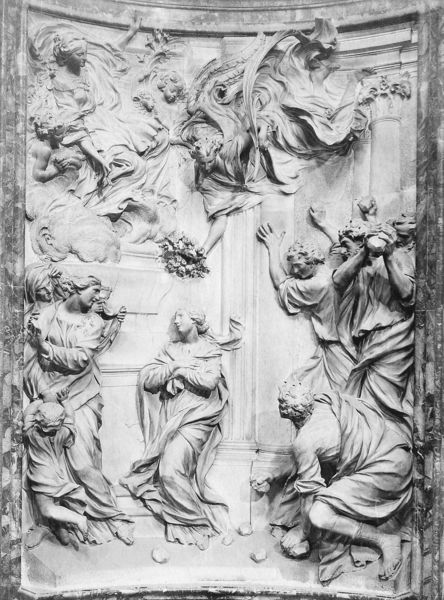
Titel: Die Steinigung der hl. Emerentiana
Künstler: Ercole Ferrata
Standort: Rom, Piazza Navona, S. Agnese (EU - I - Latium)
Schlagwörter: himmel, mann, weiß, frauen, menschen, bewegung, blumen, frau, marmor, männer, schwarz, säule, säulen, hochformat, wand, barock, falten, hinrichtung, rahmen, stein, steine, kirche, gewand, mantel, decke, gewänder, kind, personen, kreis, rund, engel, putte, skulptur, bewegt, relief, bogen, mauer, figuren, schlacht, detail, strauß, foto, antike, schwarzweiss, mäntel, kranz, halbrund, skulpturen, antik, griechisch, sturz, krönung, scwarz, kapelle, heilige, fresko, putten, maria, wandbild, madonna, verkündigung, grabmal, mamor, gewölbt, abguss, grabstein, männe, steinigung, werfen, schwerelos, du depp, antilke